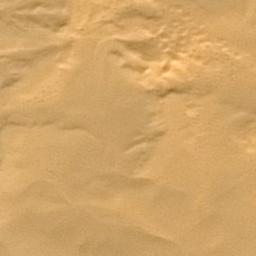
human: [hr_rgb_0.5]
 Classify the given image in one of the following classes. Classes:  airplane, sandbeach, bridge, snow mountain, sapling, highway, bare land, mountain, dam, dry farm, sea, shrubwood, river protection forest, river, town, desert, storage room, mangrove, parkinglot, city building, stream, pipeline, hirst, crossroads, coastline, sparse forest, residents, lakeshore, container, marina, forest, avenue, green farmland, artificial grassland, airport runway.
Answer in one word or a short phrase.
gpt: desert